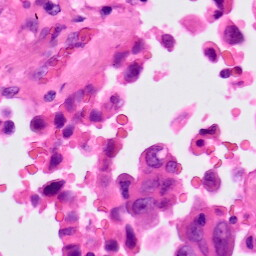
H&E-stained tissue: Lung